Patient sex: F
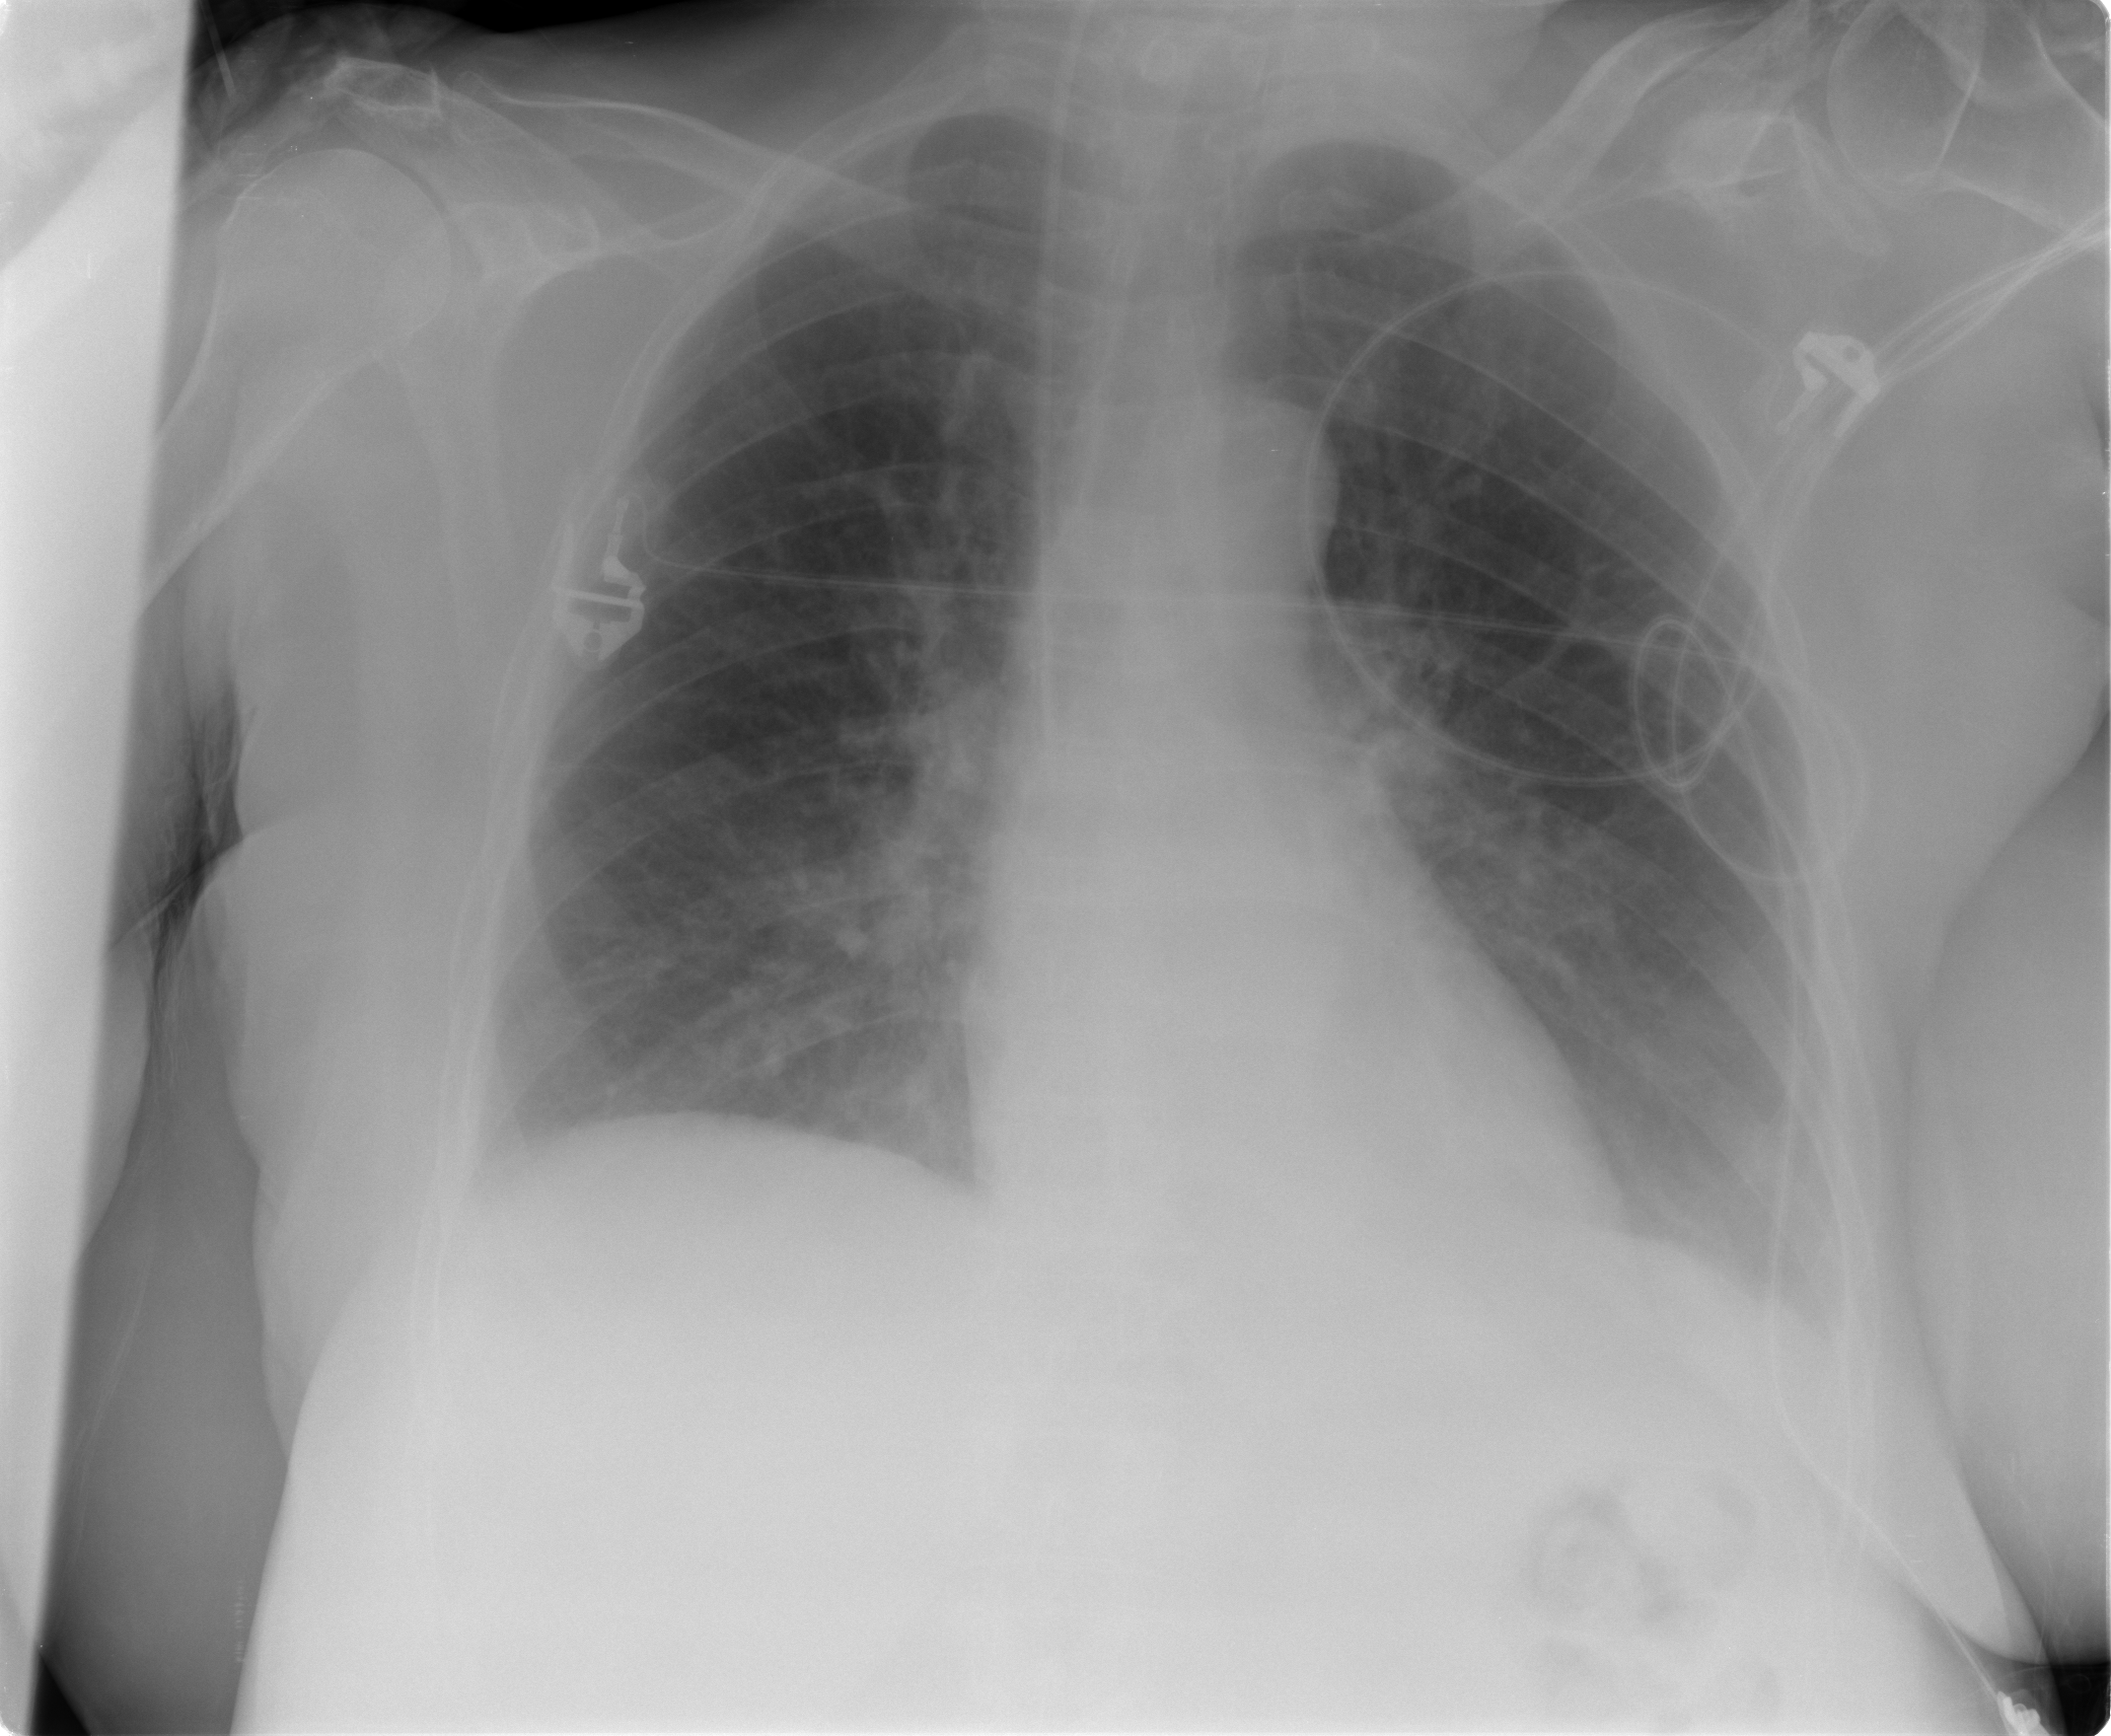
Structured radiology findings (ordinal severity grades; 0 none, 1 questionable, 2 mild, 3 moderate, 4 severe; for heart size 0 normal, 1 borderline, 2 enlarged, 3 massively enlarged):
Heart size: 0
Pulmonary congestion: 0
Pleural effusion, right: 0
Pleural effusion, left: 2
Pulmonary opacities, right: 0
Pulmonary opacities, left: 1
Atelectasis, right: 2
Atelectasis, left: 2